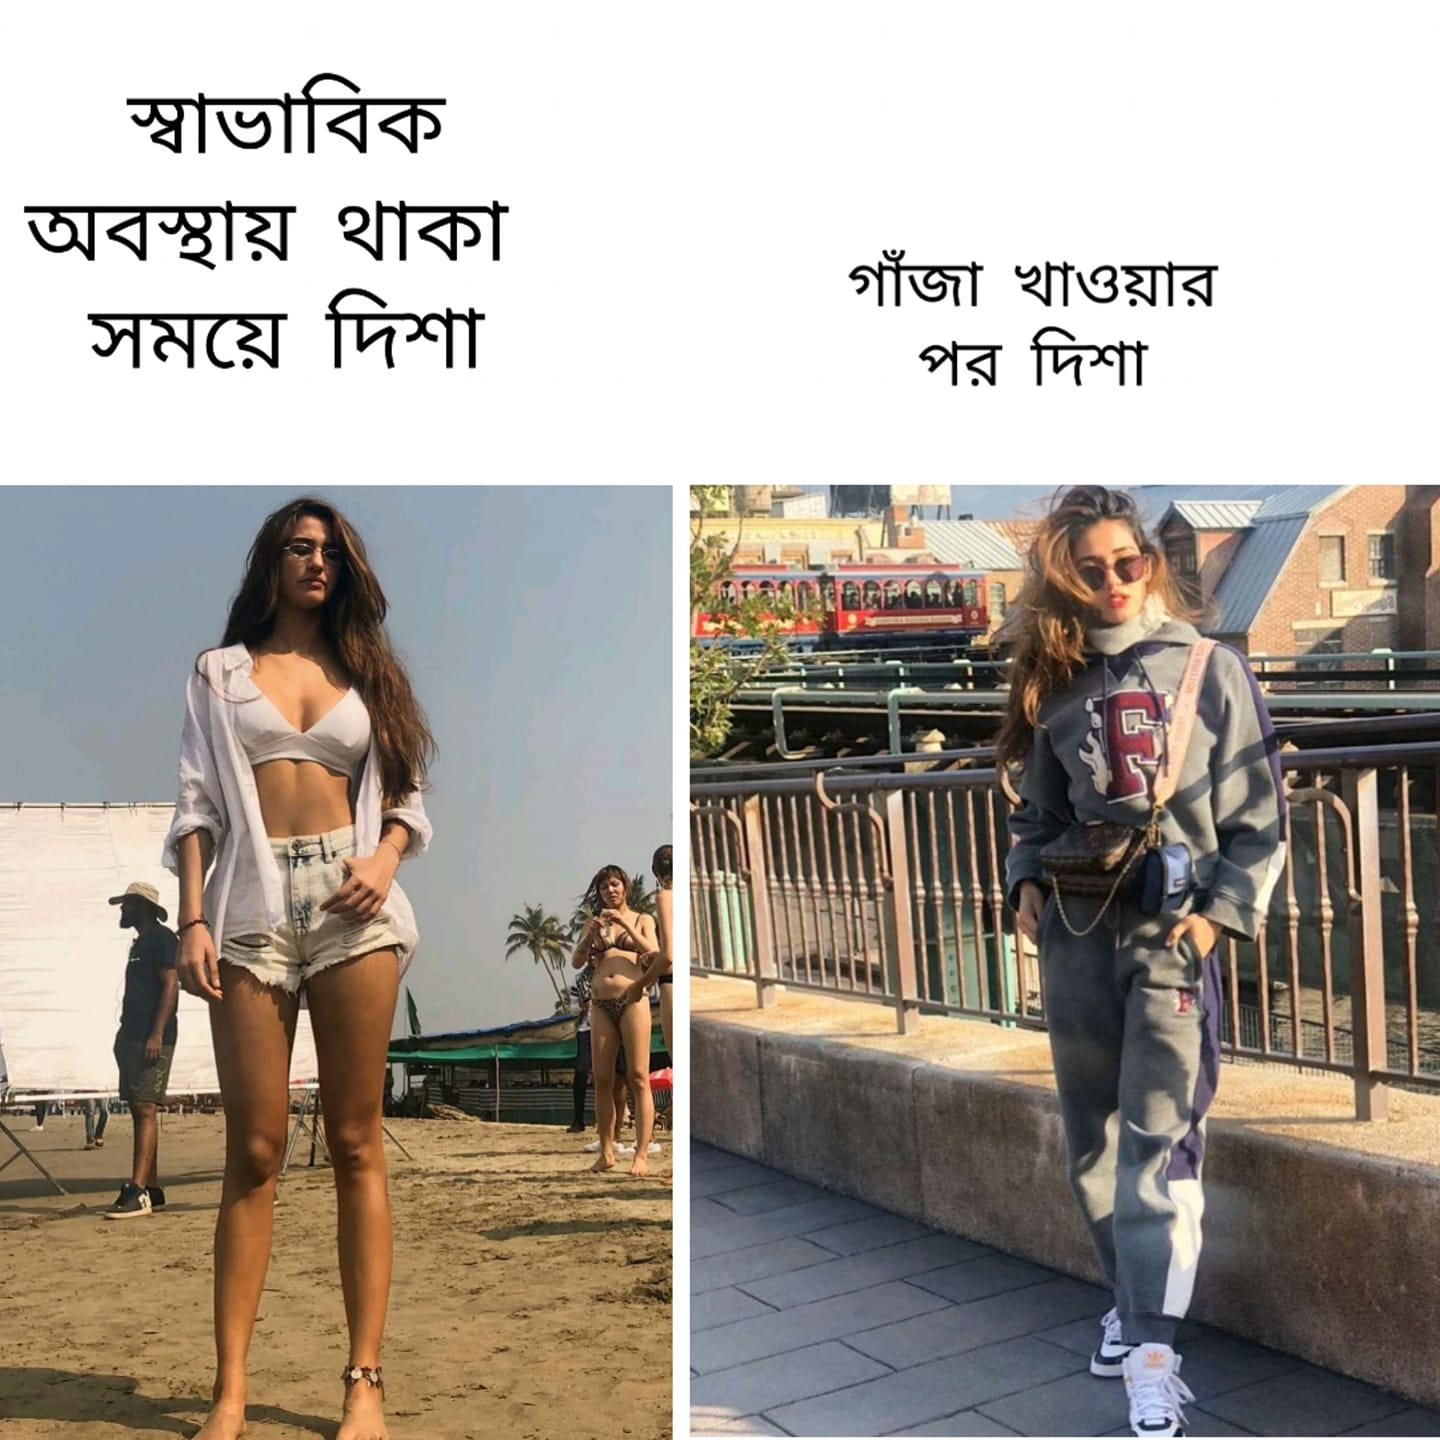
Caption: স্বাভাবিক অবস্থায় থাকা দিশা     গাঁজা খাওয়ার পর দিশা
Label: hate